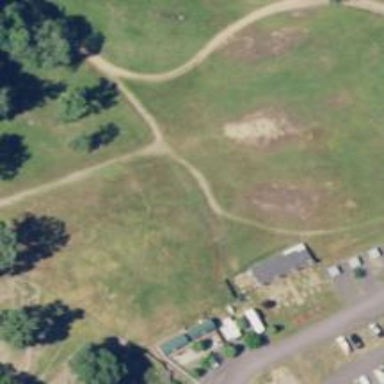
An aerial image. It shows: Disc golf course for leisure activity.